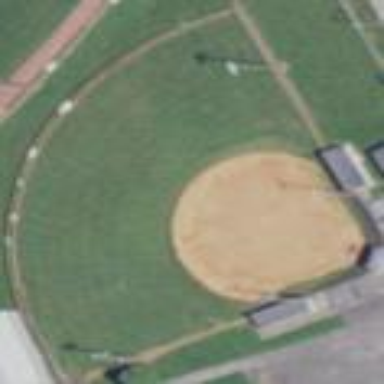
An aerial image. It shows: Baseball pitch for leisure land activities.